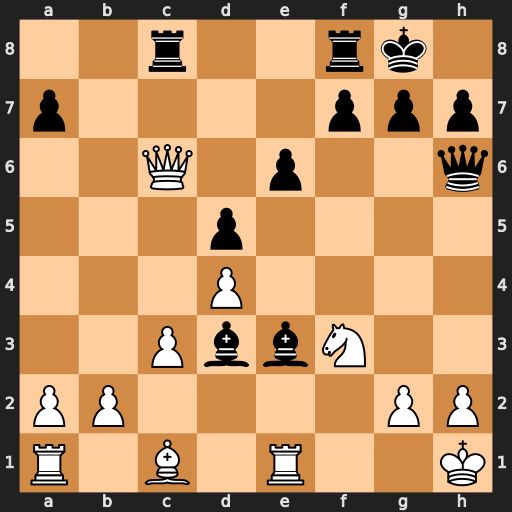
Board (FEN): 2r2rk1/p4ppp/2Q1p2q/3p4/3P4/2PbbN2/PP4PP/R1B1R2K
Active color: w
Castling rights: -
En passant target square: -
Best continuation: Bxe3 Rxc6 Bxh6